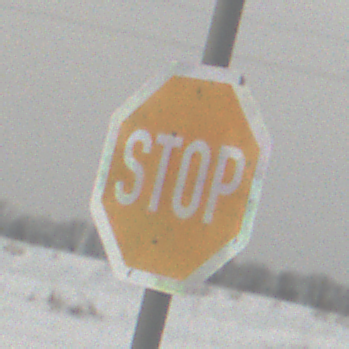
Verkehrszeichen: Stop
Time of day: MorningAfternoon
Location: Outdoor (Nature)
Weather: Overcast
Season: Winter
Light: Natural